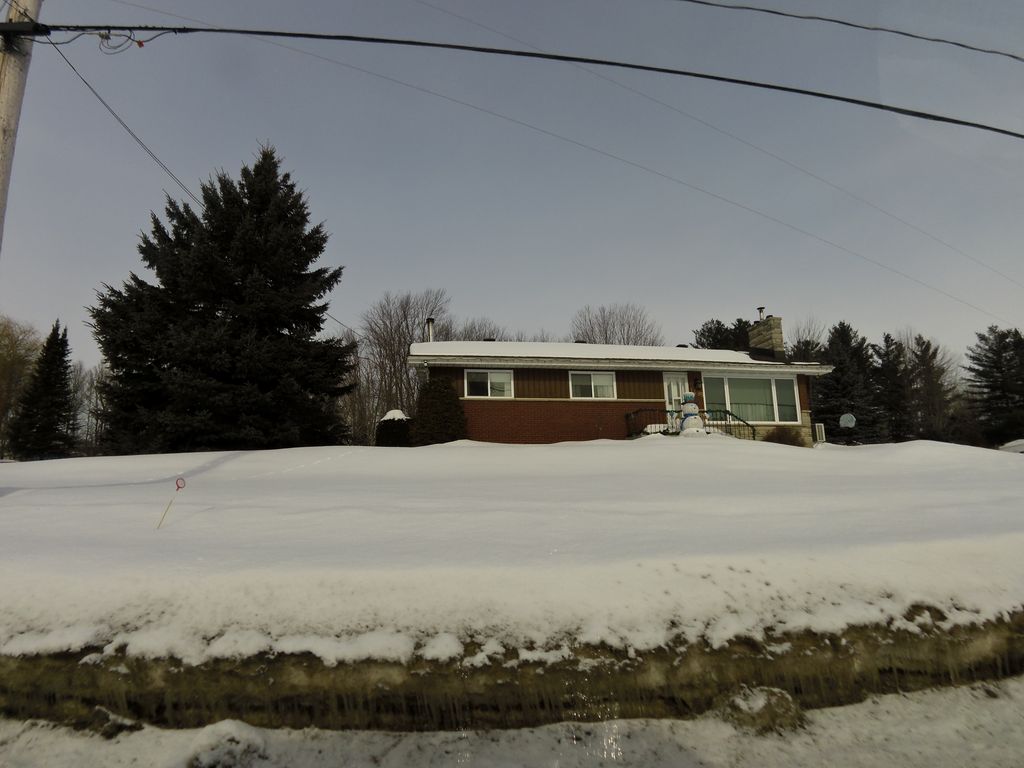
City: ottawa-gatineau